Question: I have an UISLider created programmatically inside UITableViewCell. the slider control works with audio file to show the progress .. this is the creation:
'''
AudioSlider = [[UISlider alloc] initWithFrame:CGRectMake(78.0f, 28, 214, 10)];
AudioSlider.maximumValue = 100.0;
AudioSlider.minimumValue = 0.0;
[AudioSlider setTag:5];
[AudioSlider setValue:0.0];
[[self contentView] addSubview:AudioSlider];
'''
the problem is that the slider does not show the start and end values of the progress correctly !! when I set value to 0.0 :
'''
[AudioSlider setValue:0.0];
[AudioSlider setValue:100.0];
'''
the photo explain the problem

I can't really find out the reason ...
Any idea ?
thanks in advance ..
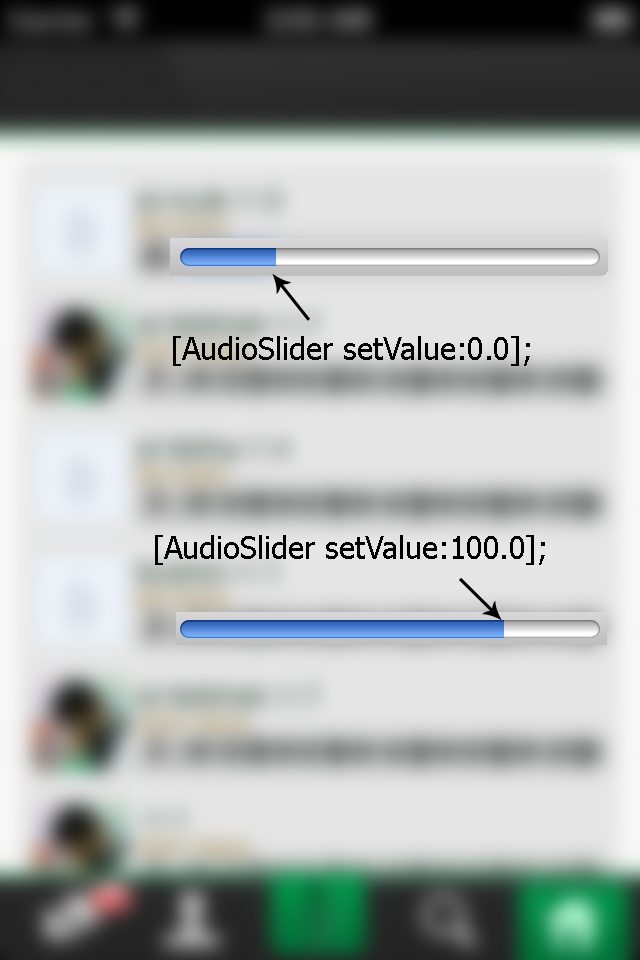
Answer: You have omitted some important code from your question. It is clear from your screen shot that you have made the slider's thumb invisible, perhaps by using a transparent image.
Normally, the slider would cover those ends, so the user wouldn't see the wrongly-colored parts of the channel. But by making the thumb invisible, you've made the ends visible.
If this is really supposed to be a slider that the user can interact with, you need to replace the minimum track image and maximum track image of the slider, or you need to use a thumb image that hides the ends.
If this isn't supposed to be a control that the user can interact with, use 'UIProgressView' instead of 'UISlider'.